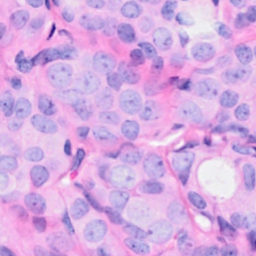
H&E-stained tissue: Breast